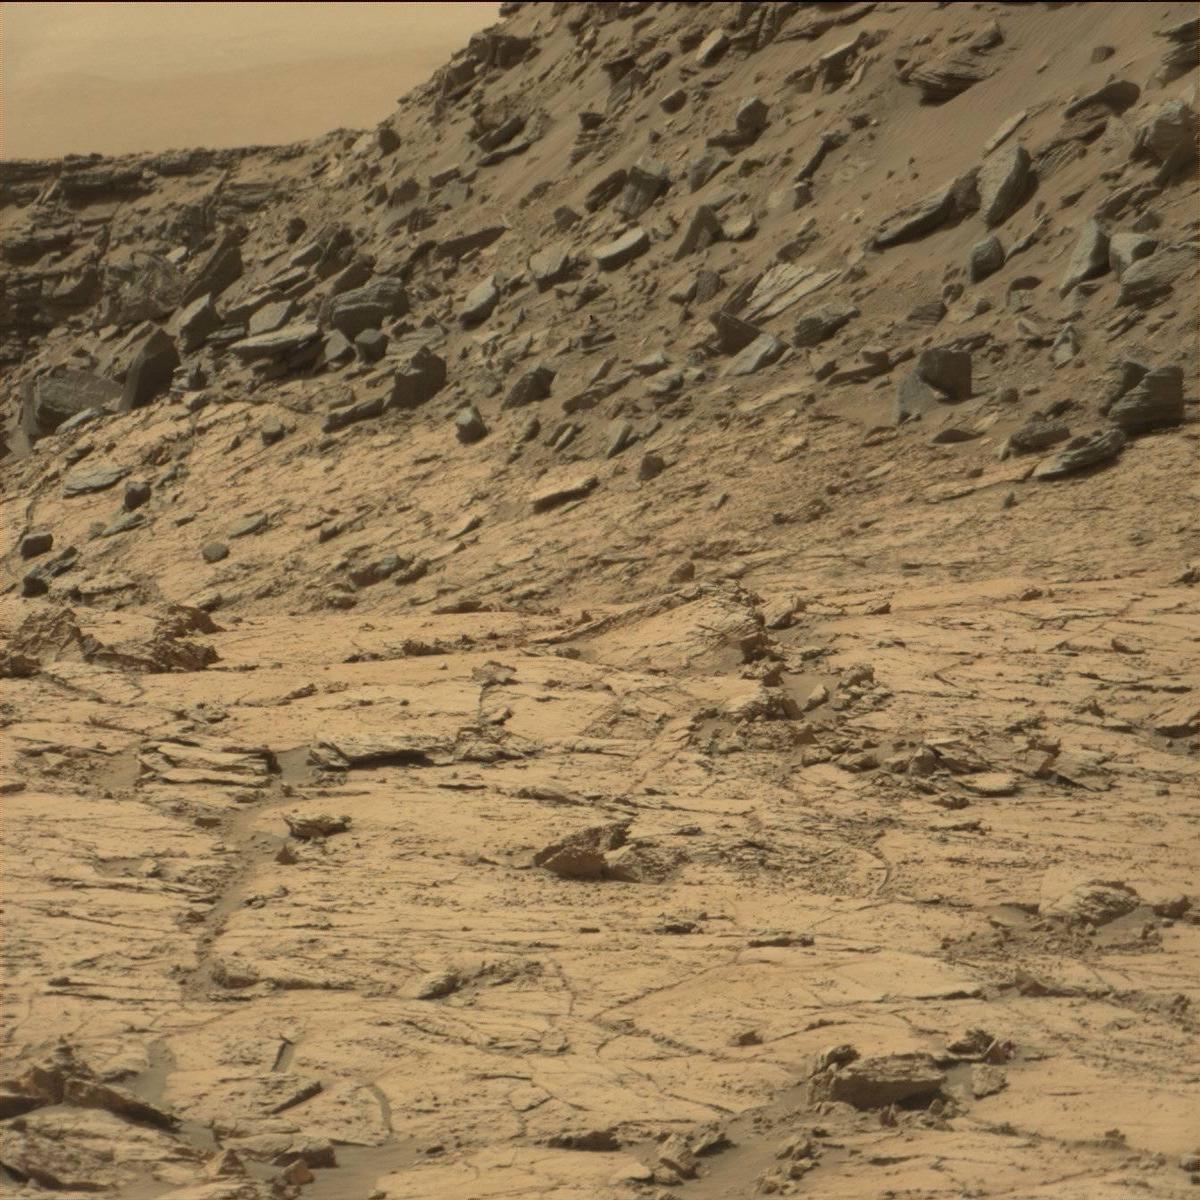
Terrain classes present: Bedrock, Ridge, Rock, Sand / Soil, Sky